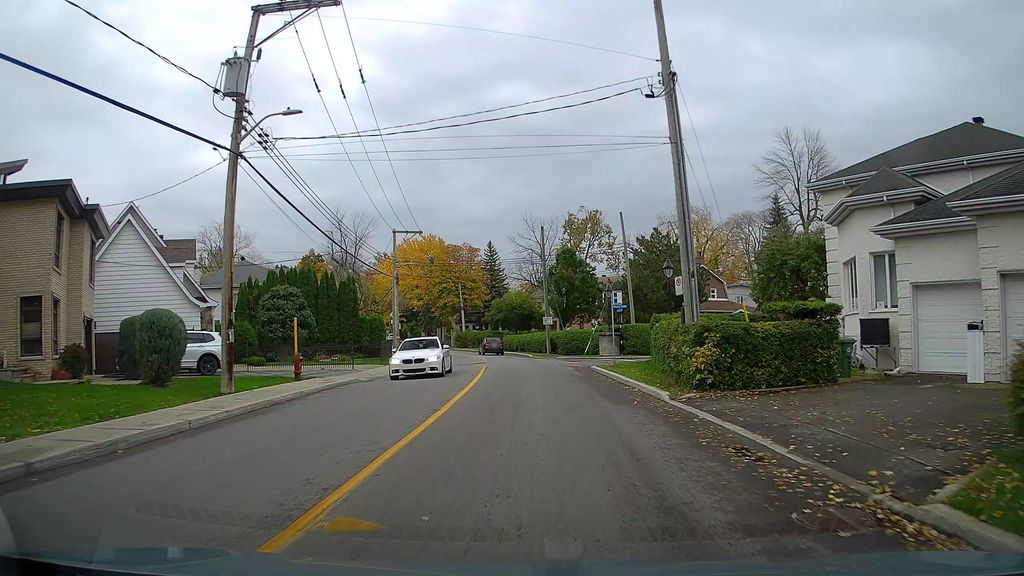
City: montreal